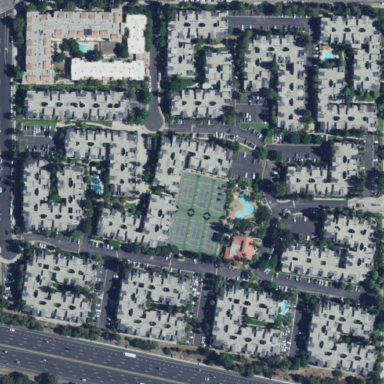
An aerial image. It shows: Condominium in residential area.